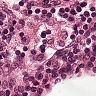
Metastatic tissue present: no